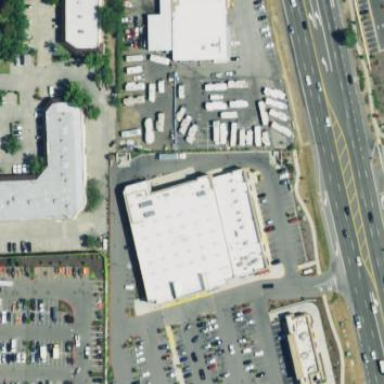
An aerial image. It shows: Building that houses supermarket.